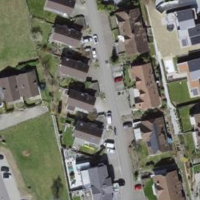
EUNIS habitat code: 54
Species observed at this site:
Plantago major